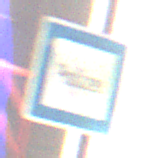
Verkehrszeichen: Polizei
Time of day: Midday
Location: Indoor (Urban)
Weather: NotSpecified
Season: NotSpecified
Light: Natural